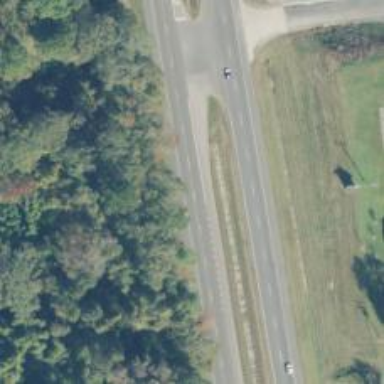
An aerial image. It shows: This image shows trunk highway that functions as expressway.